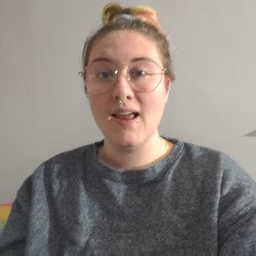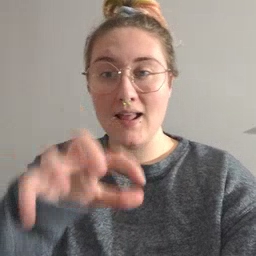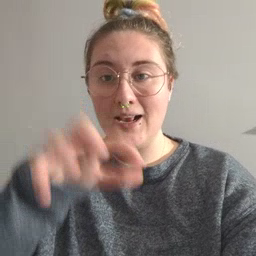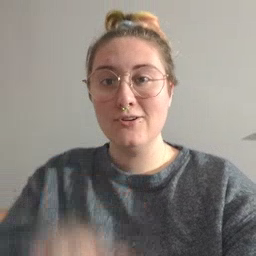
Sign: alligator